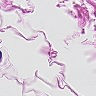
Metastatic tissue present: no